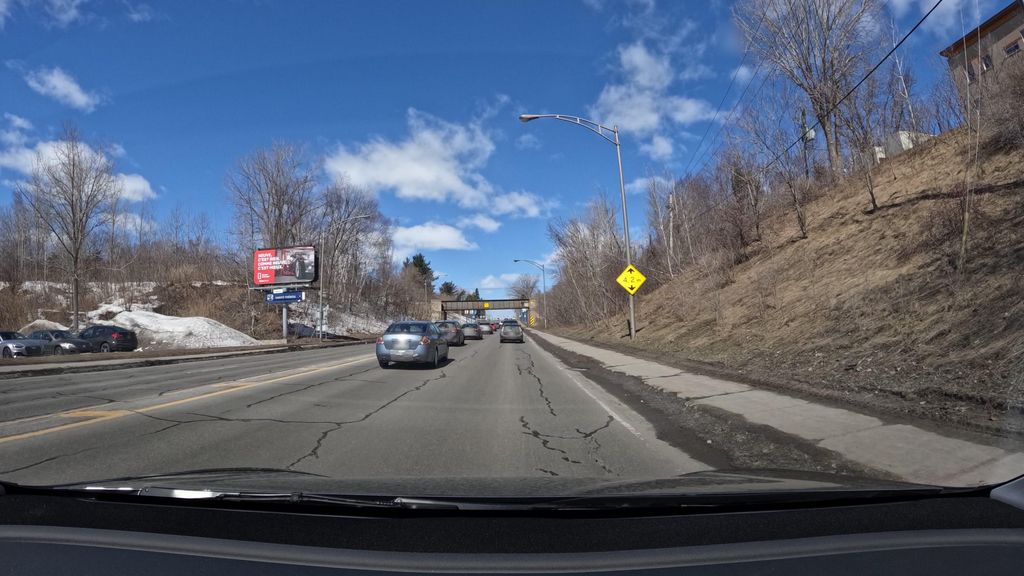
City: montreal